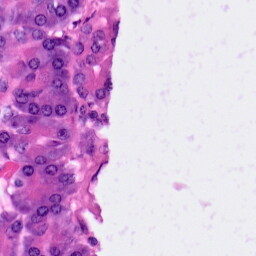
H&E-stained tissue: Pancreatic